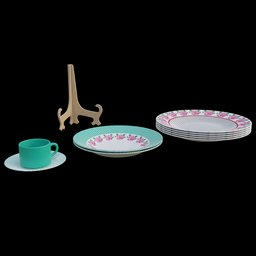
Label: tools